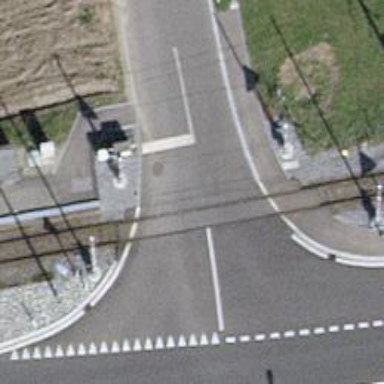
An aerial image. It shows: Level crossing with double half barrier.